You are looking at a signal-to-image encoding: consecutive vibration samples arranged as the rows of a grayscale square. Based on the visible evidence, which condition applies: normal, inner_race, outer_race, ball?
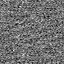
Answer: outer_race